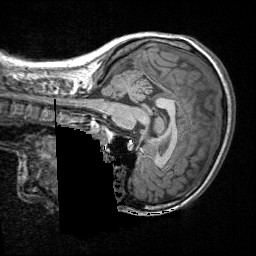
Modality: T1w
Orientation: sagittal
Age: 19
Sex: female
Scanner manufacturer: siemens
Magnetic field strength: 3 T
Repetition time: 1.64 s
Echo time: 0.00234 s